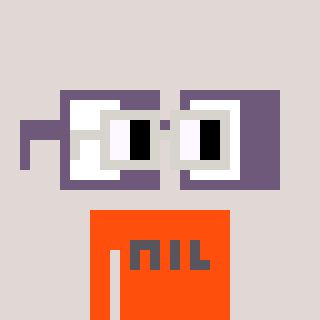
a pixel art character with square light gray glasses, a glasses-shaped head and a orange-colored body on a warm background